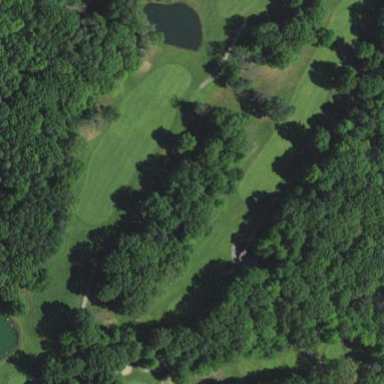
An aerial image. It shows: Grassy golf fairway.